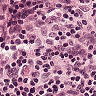
Metastatic tissue present: no